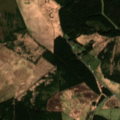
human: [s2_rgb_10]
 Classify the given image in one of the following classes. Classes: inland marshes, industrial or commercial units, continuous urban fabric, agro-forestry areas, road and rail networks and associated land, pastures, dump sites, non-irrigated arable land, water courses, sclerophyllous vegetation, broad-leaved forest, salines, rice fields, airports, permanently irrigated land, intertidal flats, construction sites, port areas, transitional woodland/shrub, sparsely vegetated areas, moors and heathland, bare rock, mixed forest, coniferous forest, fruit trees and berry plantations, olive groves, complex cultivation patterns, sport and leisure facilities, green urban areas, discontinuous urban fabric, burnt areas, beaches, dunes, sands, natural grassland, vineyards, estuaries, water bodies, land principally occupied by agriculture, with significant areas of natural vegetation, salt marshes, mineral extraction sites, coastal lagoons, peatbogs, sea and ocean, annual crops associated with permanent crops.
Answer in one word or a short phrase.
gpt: coniferous forest, transitional woodland/shrub, peatbogs